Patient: sex M, age 61
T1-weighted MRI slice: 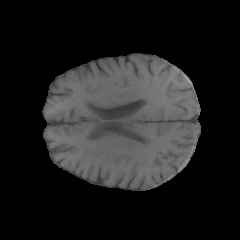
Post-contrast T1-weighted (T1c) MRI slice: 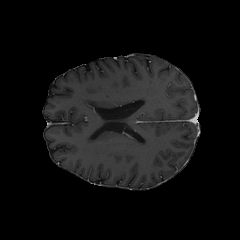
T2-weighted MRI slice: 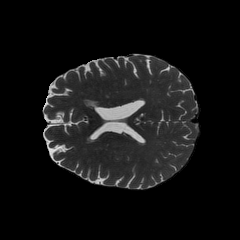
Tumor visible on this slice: no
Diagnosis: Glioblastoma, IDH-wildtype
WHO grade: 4